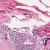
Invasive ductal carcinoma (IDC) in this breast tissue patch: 1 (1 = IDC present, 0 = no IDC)